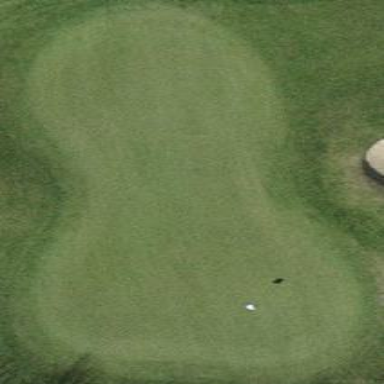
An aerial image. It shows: Picturesque green golfing area with grass land use.